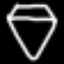
Label: diamond